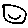
Label: smiley face